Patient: sex F, age 54
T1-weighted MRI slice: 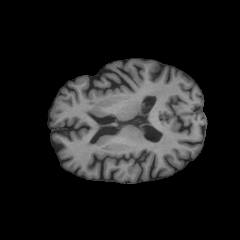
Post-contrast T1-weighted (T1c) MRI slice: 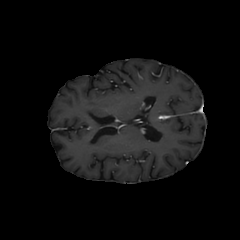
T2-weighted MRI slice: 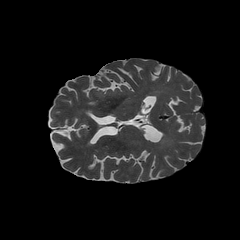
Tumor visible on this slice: no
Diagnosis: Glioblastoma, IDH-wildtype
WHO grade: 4